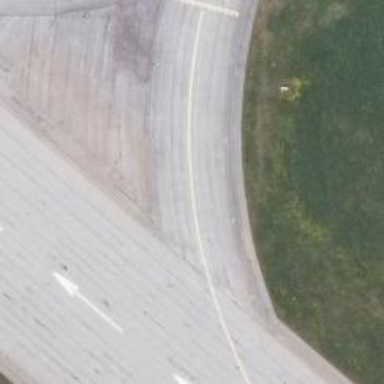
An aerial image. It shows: Image of taxiway at airport.